Question: If using an HTML whitelist and HTMLPurifier, are there any a malicious user can execute if '<a></a>' is allowed?
For atmosphere:

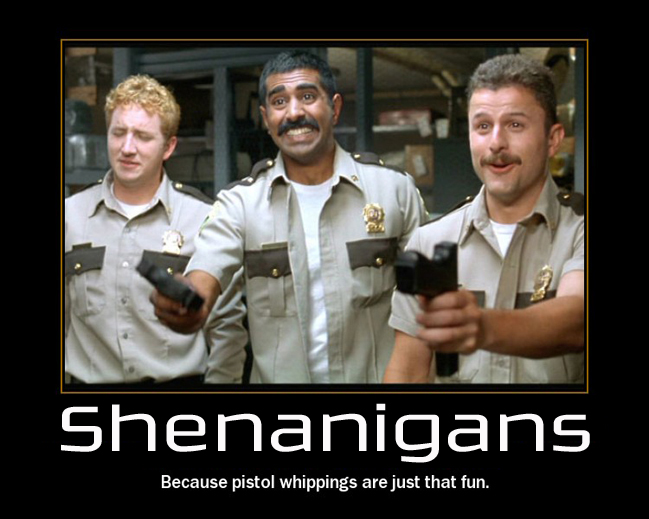
Answer: Not if you only allow the 'href' attribute and don't allow the 'javascript:' pseudo protocol.